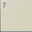
Piece: xx